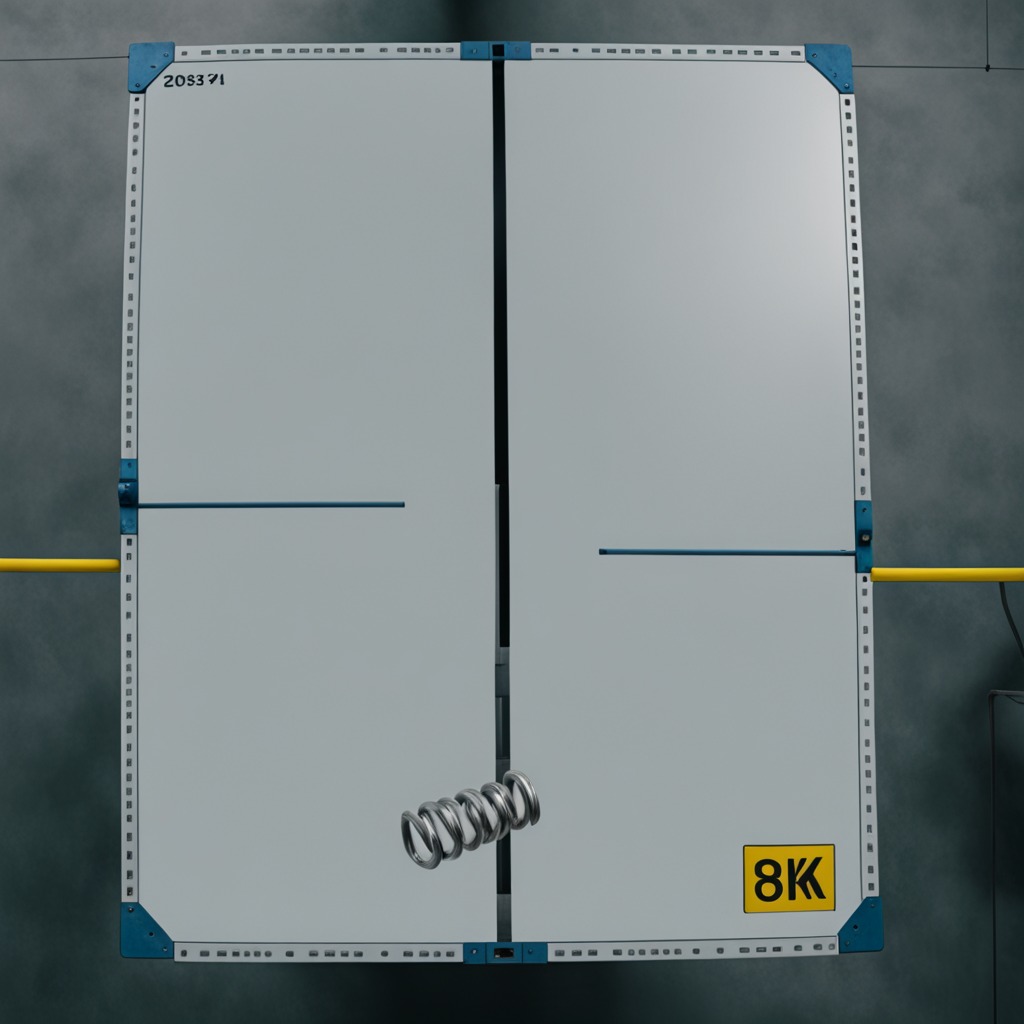
A coiled metal spring is lying on the toolbox surface in an airplane hangar workshop 8K.